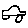
Label: car